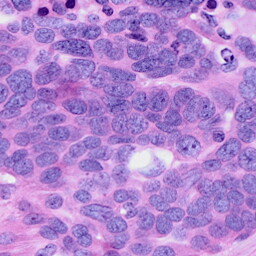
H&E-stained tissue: Ovarian